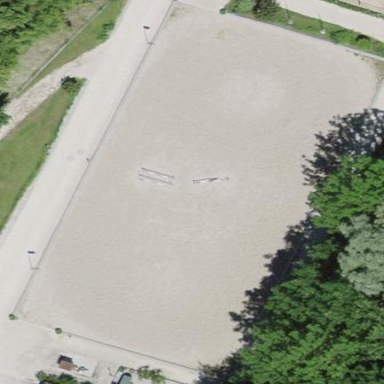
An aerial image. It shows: Equestrian pitch for leisure land sports.